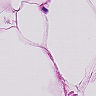
Metastatic tissue present: no